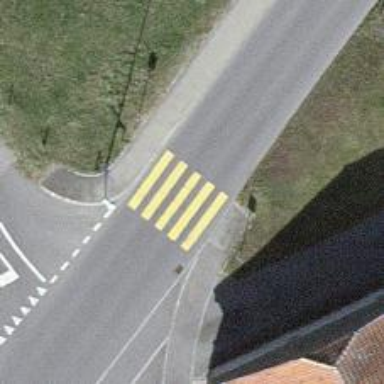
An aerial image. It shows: Zebra crossing on the road.